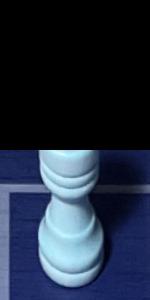
Label: Rook_White